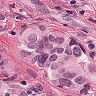
Metastatic tissue present: yes